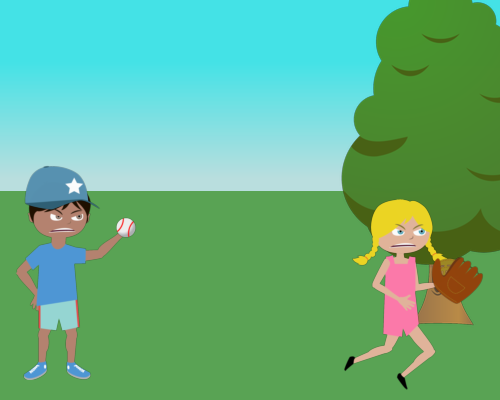
Angry boy on left, blue cap, hand on hip, baseball in hand. Medium tree with hole. Angry girl running with glove raised. Flip girl, move tree to edge.